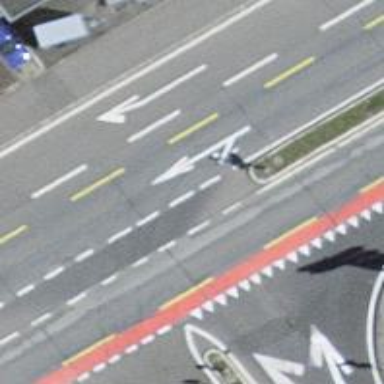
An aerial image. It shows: Trunk link highway with asphalt surface.